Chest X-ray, AP view. Patient: 5 years old, sex F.
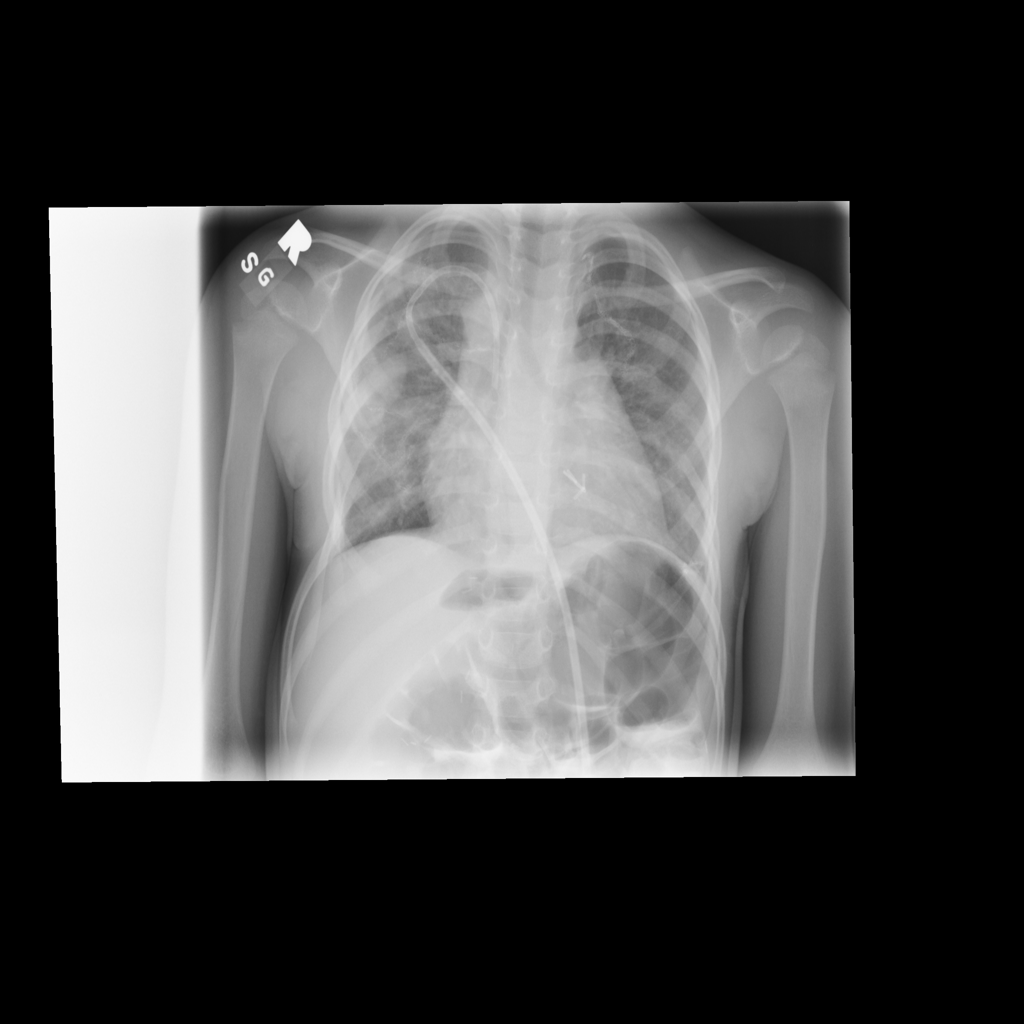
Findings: Mass